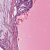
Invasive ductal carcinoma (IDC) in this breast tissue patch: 1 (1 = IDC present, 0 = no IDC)